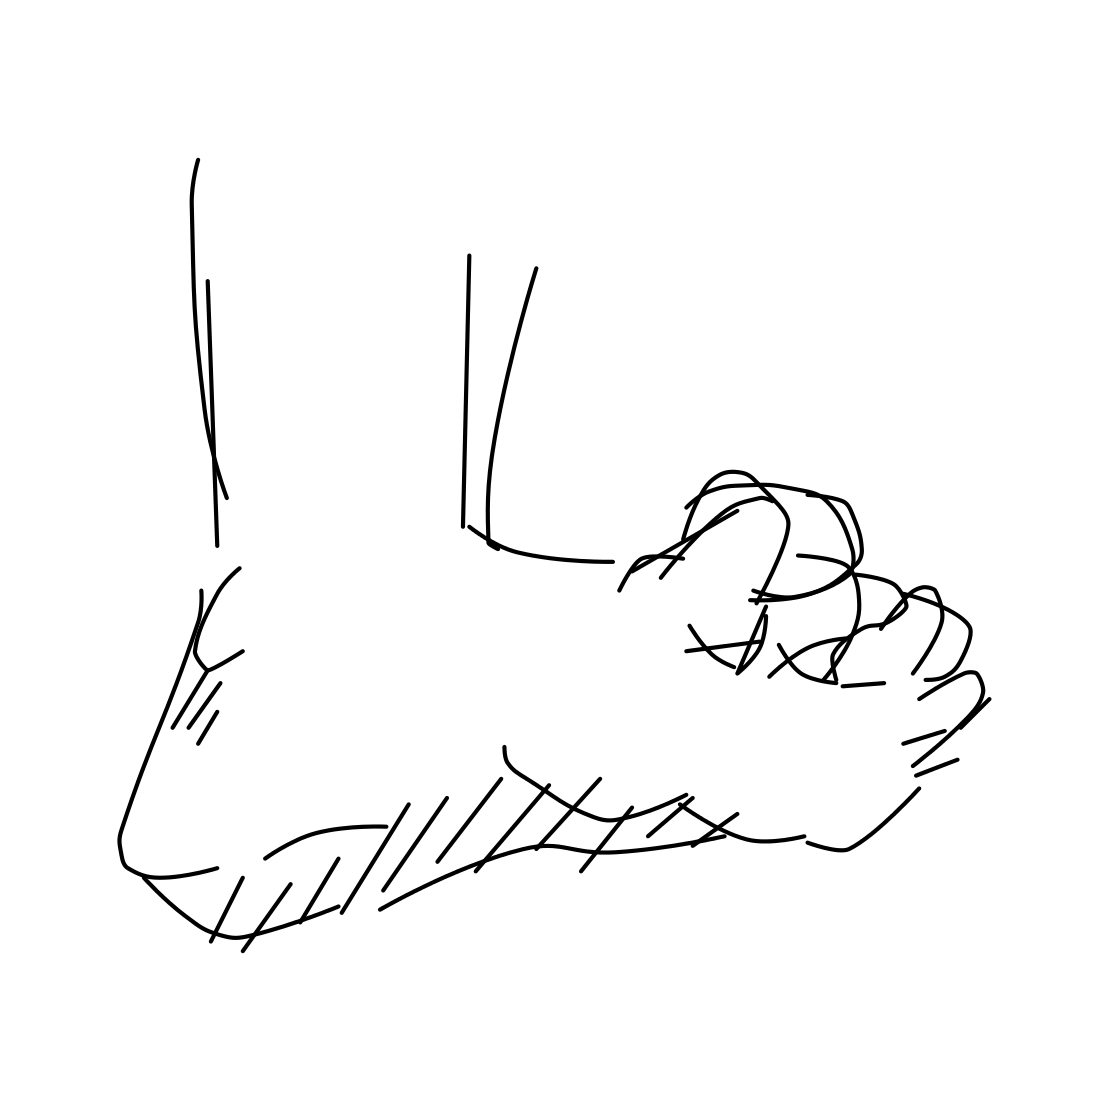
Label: foot